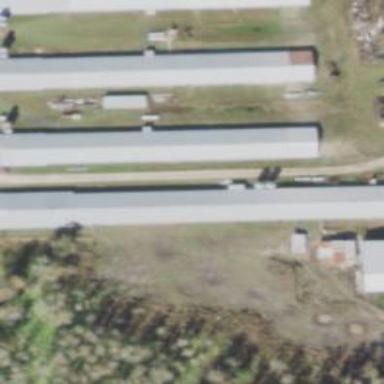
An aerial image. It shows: Poultry farmyard is depicted in the image.